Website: ulta-beauty
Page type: billing-address
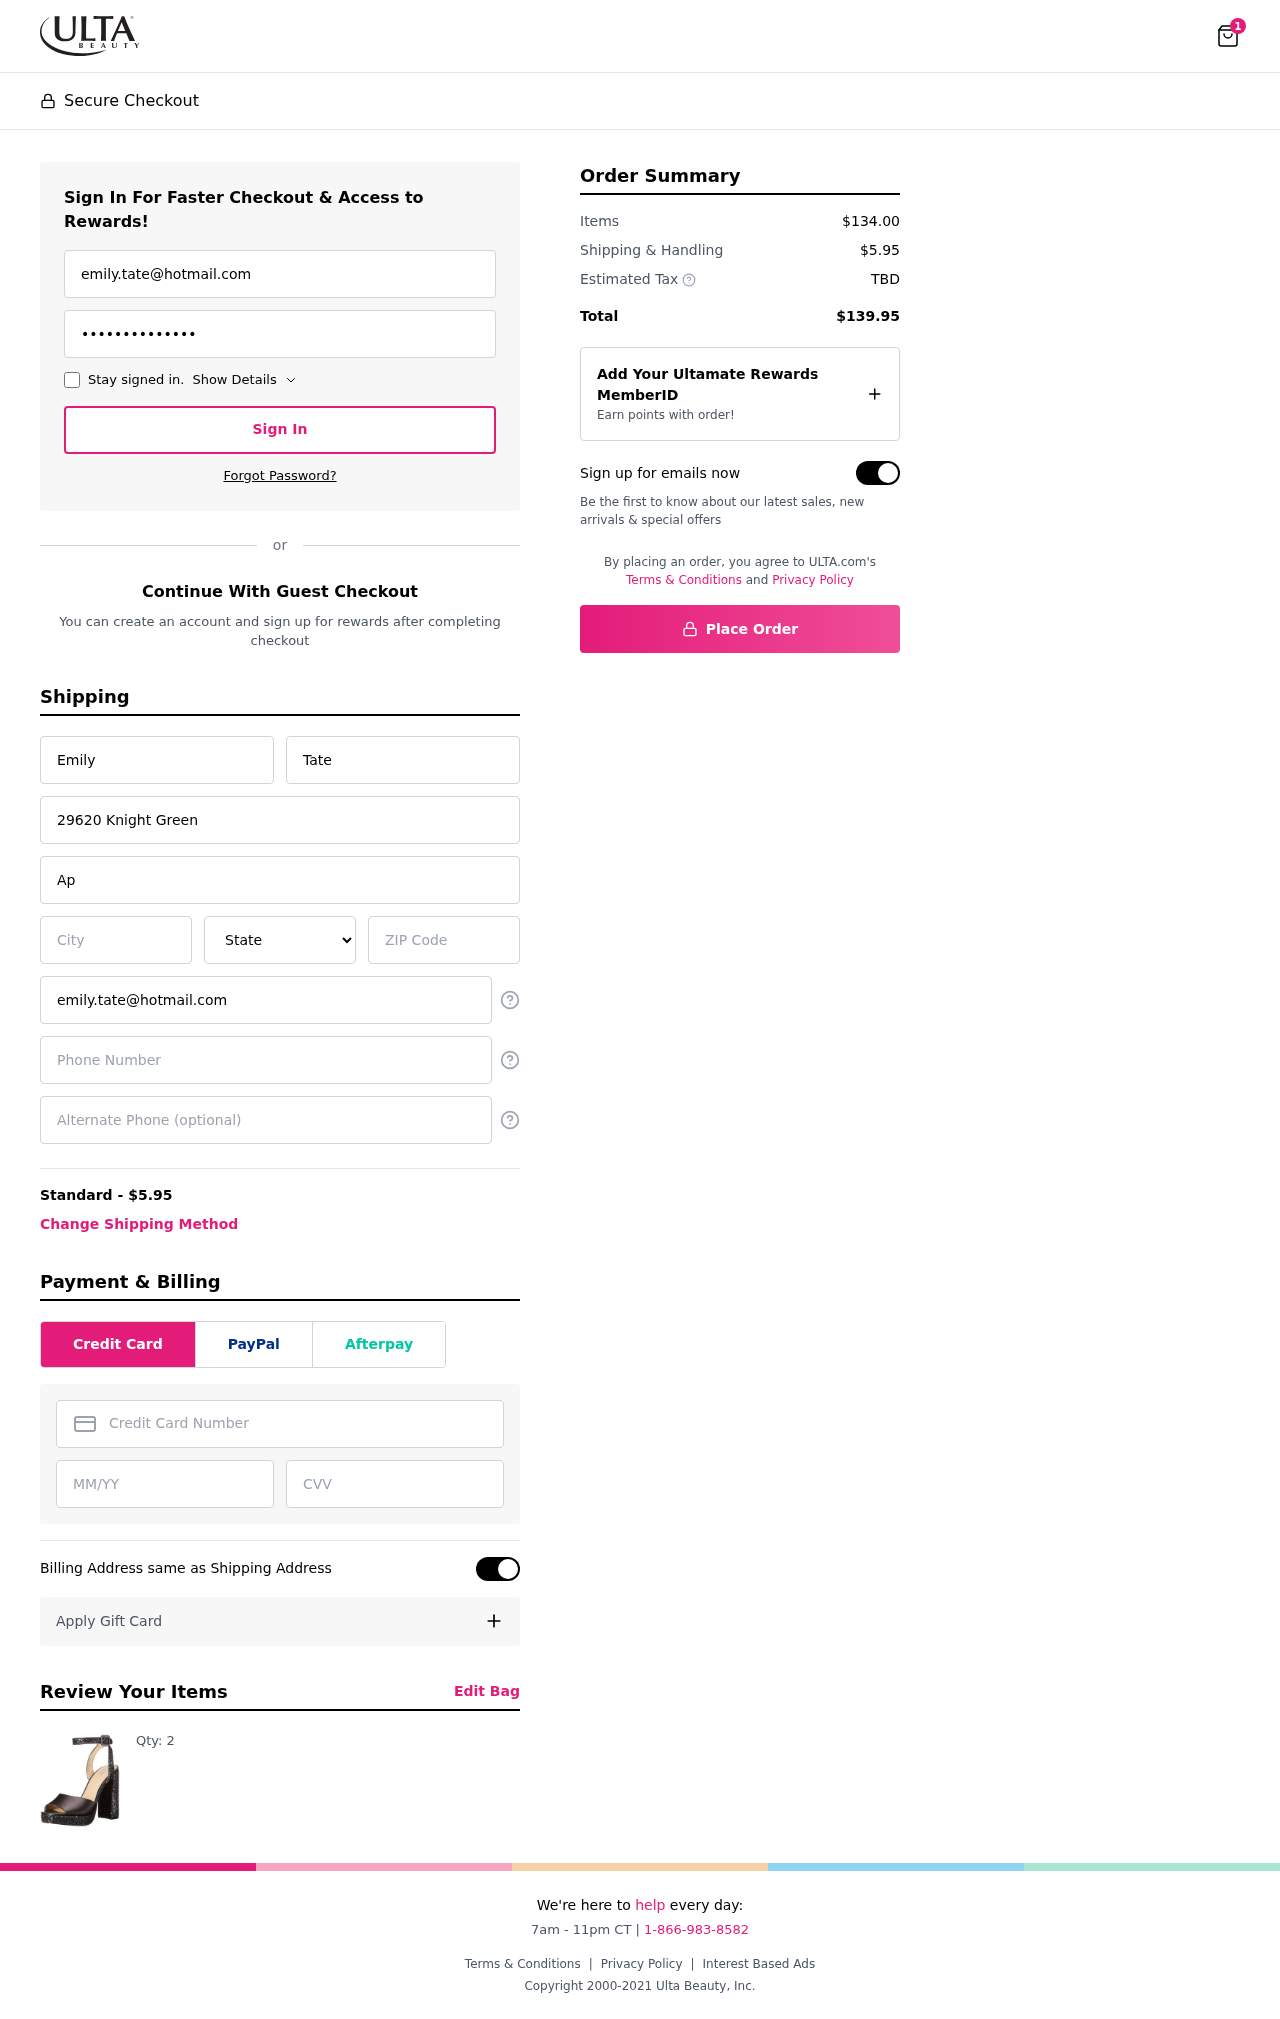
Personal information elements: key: PII_STATE
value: Hawaii
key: PII_EMAIL
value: emily.tate@hotmail.com
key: PII_FIRSTNAME
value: Emily
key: PII_LASTNAME
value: Tate
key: PII_STREET
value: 29620 Knight Green
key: PII_STREET2
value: Apt. 388
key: PII_CITY
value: Kellyland
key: PII_POSTCODE
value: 98273
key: PII_PHONE
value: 2894768005
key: PII_ALT_PHONE
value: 5106250943
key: PII_CARD_NUMBER
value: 3415 8662 0964 060
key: PII_CARD_EXPIRY
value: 06/30
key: PII_CARD_CVV
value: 8459
Product elements: key: PRODUCT1_QUANTITY
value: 2
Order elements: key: ORDER_NUM_ITEMS
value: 1
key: ORDER_SHIPPING_COST
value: $5.95
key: ORDER_SUBTOTAL
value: $134.00
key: ORDER_TOTAL
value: $139.95